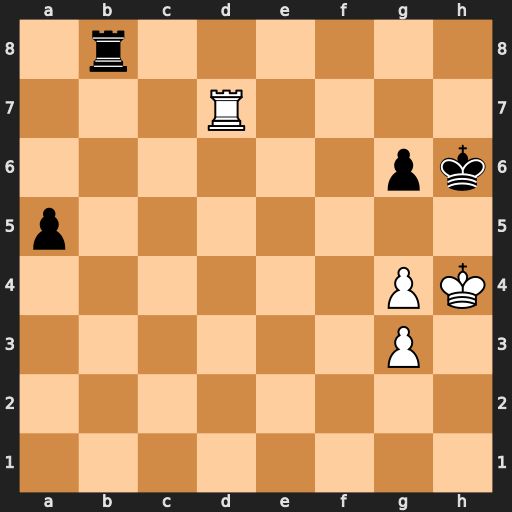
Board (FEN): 1r6/3R4/6pk/p7/6PK/6P1/8/8
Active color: w
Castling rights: -
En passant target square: -
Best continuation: g5#